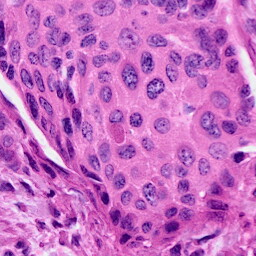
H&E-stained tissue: Cervix